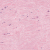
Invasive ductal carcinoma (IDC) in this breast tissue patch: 0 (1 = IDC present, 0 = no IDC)